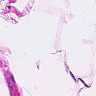
Metastatic tissue present: no